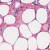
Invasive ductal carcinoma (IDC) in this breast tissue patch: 0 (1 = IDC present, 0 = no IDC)